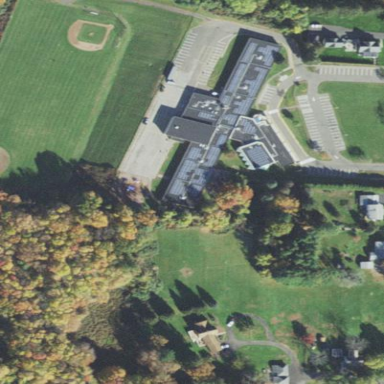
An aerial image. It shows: School building.